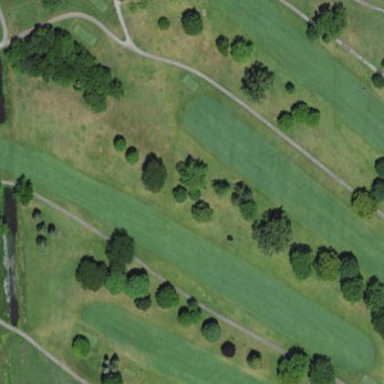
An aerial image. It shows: Golf fairway in the image.